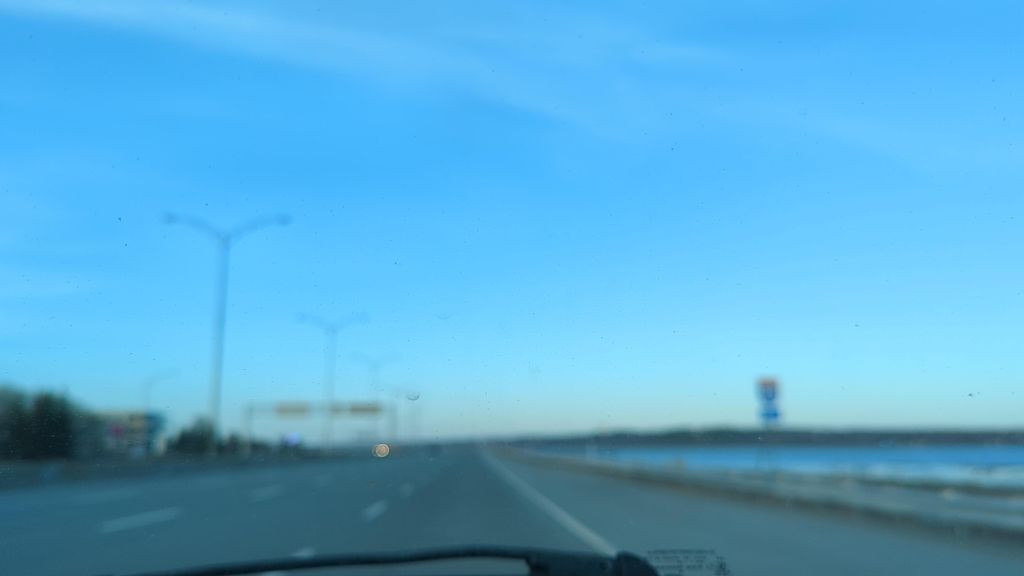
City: quebec_city